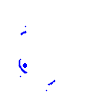
Particle: pion